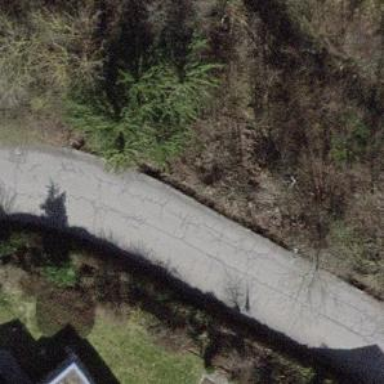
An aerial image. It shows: Residential road.